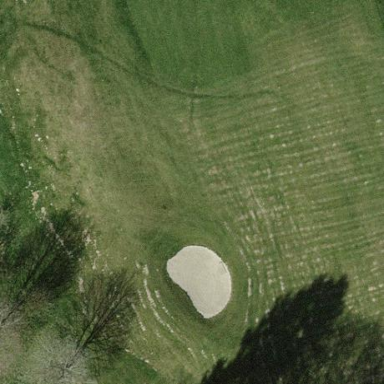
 ideal for leisure and sports activities."